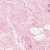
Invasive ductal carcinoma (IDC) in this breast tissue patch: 0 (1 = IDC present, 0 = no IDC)